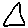
Label: triangle